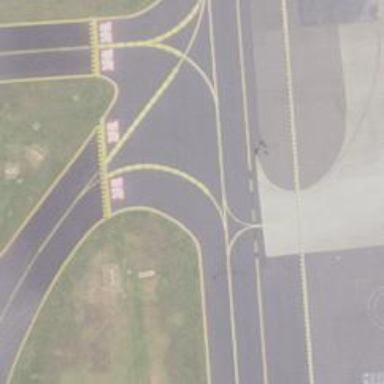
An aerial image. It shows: Image of taxiway at airport.